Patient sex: F
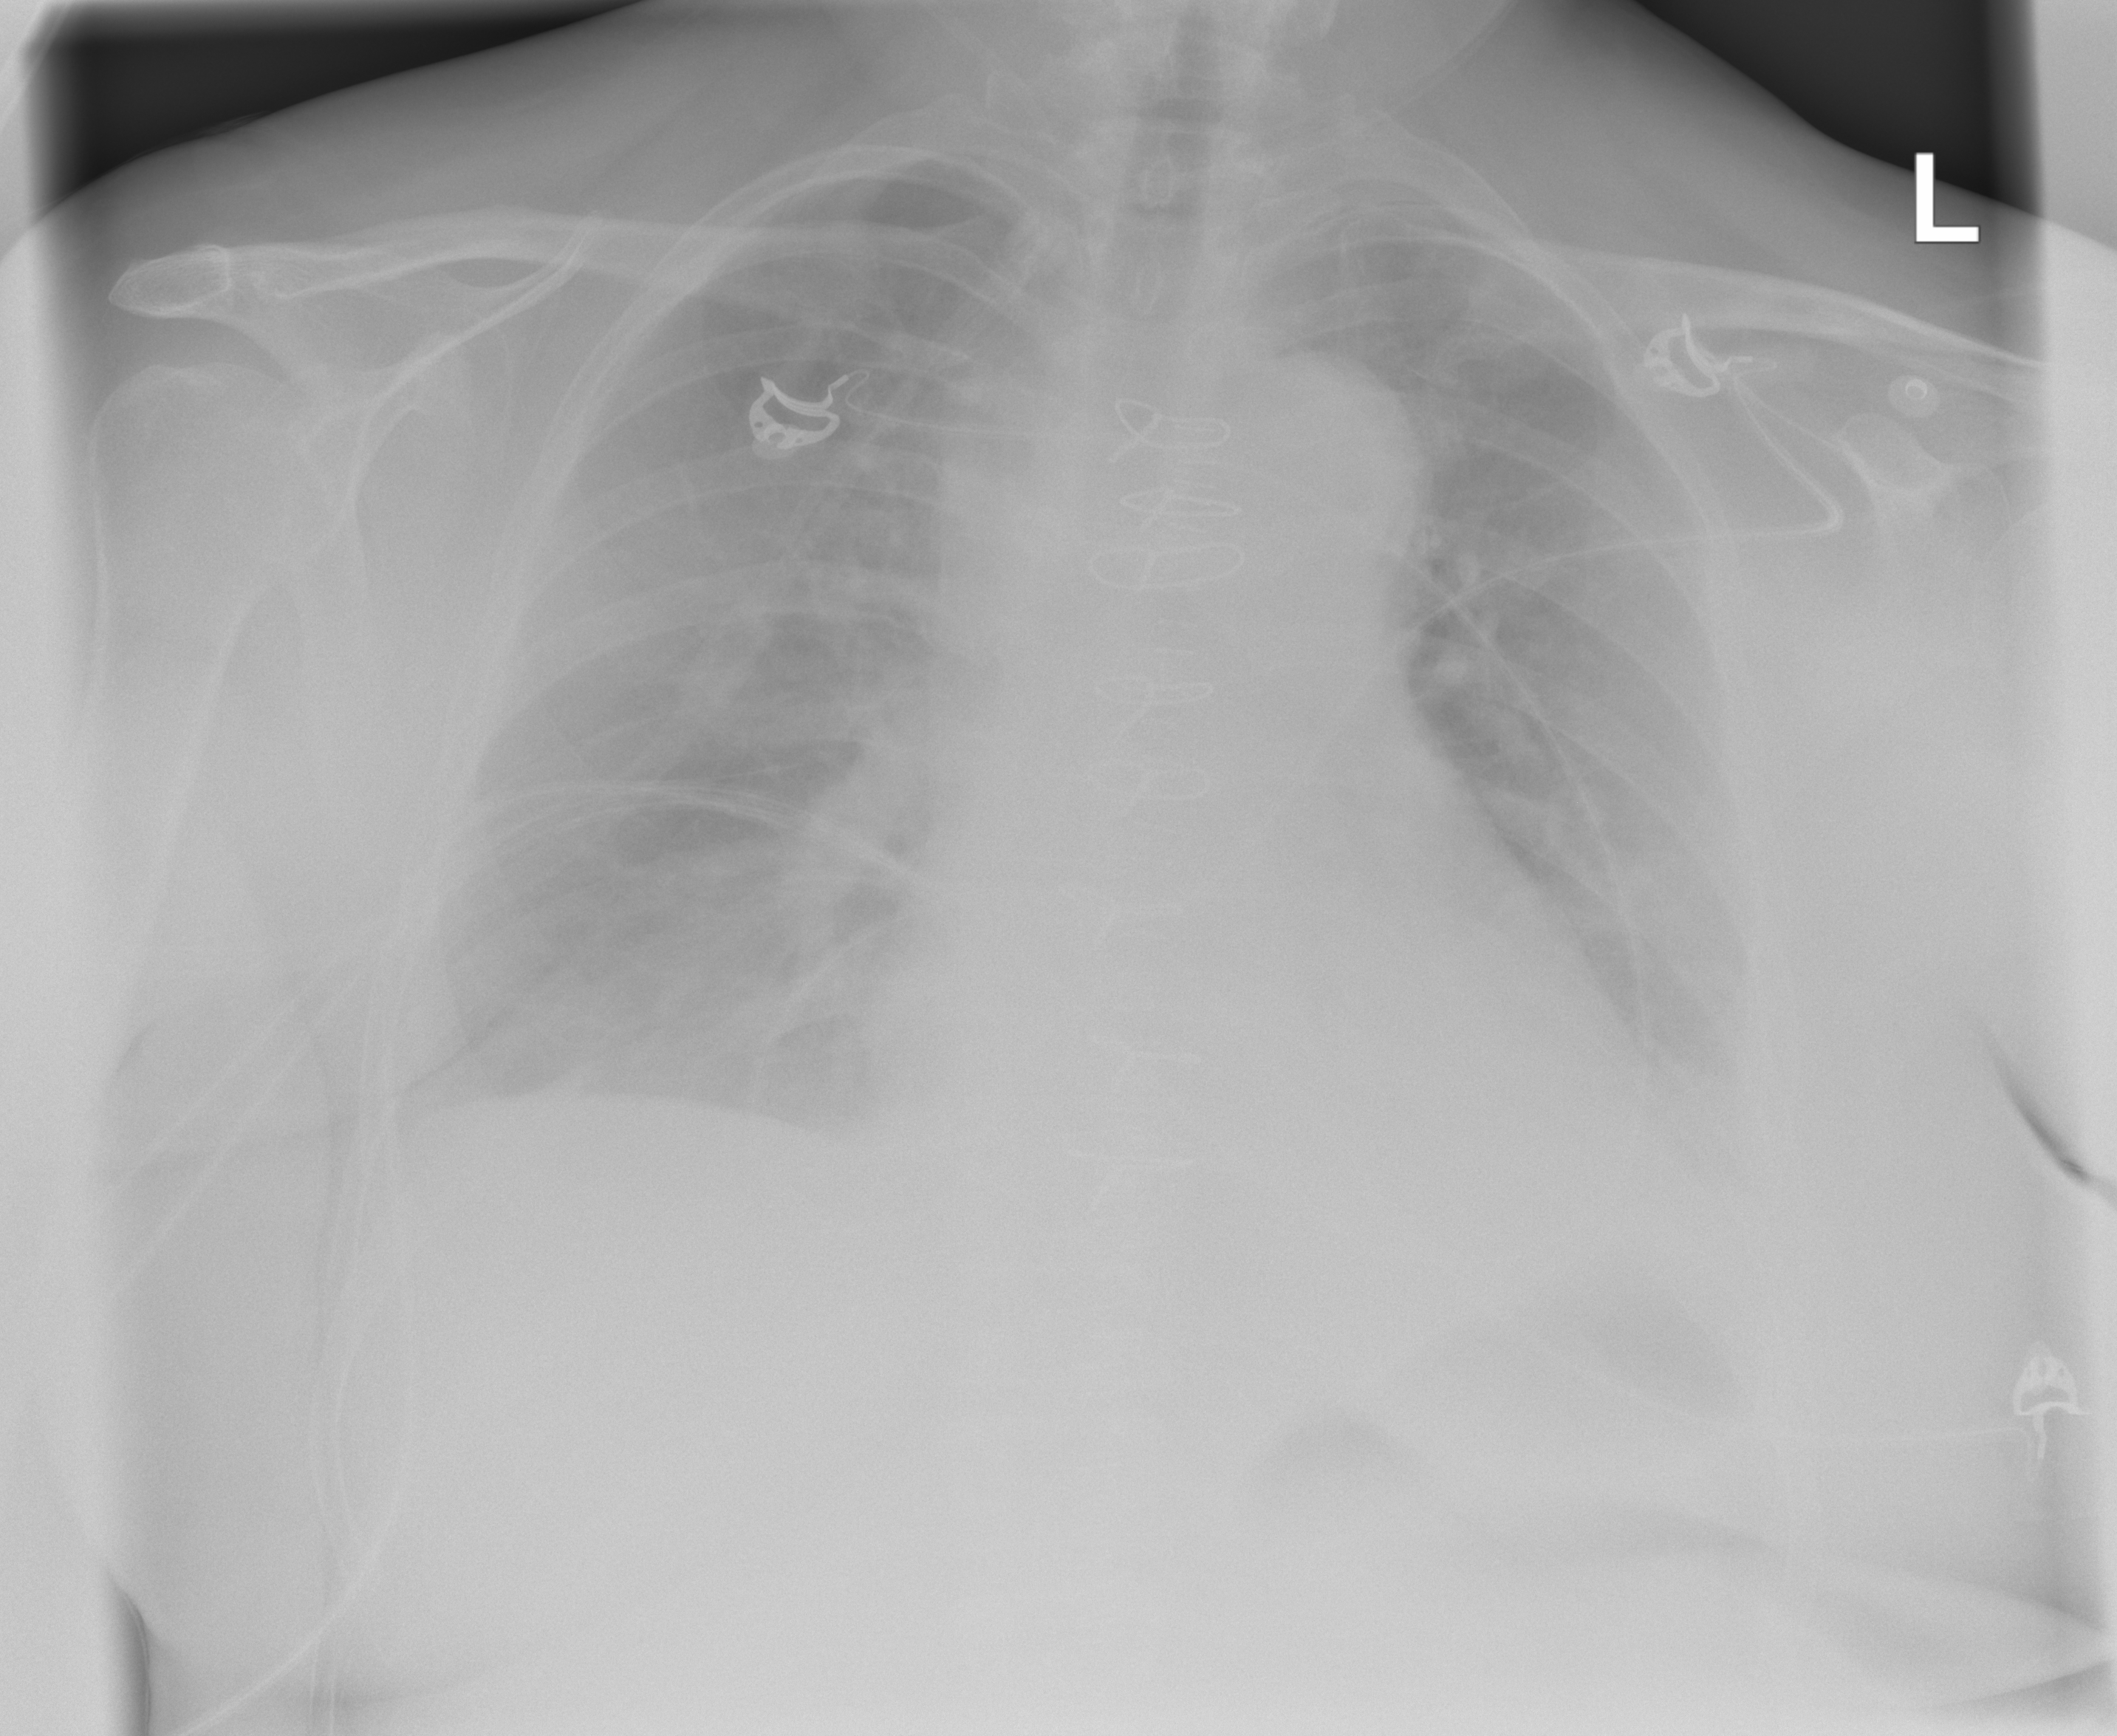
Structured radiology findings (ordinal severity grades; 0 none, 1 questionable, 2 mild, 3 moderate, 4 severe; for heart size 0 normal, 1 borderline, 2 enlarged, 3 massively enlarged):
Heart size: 1
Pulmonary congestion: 2
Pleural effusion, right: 2
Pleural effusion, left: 2
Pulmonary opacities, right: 0
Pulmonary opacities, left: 0
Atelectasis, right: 2
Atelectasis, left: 2